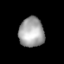
Tissue: lung
Cell type: Epithelial cells
Senescence score: 0.1943
Nuclear area (px): 731
Mean DAPI intensity: 163.724